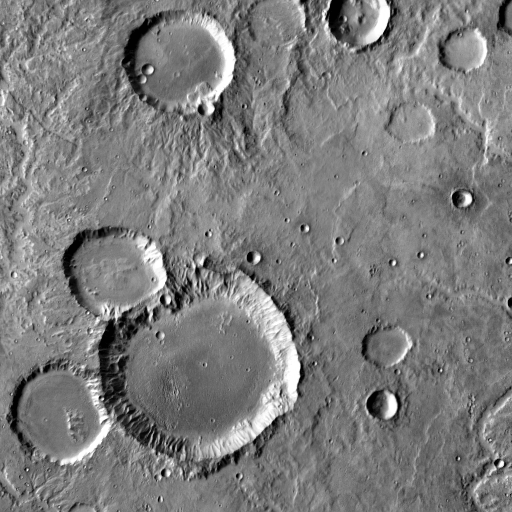
Crater classes present: Background, Other, Layered, Buried, Secondary